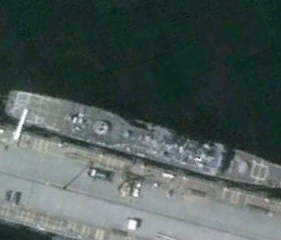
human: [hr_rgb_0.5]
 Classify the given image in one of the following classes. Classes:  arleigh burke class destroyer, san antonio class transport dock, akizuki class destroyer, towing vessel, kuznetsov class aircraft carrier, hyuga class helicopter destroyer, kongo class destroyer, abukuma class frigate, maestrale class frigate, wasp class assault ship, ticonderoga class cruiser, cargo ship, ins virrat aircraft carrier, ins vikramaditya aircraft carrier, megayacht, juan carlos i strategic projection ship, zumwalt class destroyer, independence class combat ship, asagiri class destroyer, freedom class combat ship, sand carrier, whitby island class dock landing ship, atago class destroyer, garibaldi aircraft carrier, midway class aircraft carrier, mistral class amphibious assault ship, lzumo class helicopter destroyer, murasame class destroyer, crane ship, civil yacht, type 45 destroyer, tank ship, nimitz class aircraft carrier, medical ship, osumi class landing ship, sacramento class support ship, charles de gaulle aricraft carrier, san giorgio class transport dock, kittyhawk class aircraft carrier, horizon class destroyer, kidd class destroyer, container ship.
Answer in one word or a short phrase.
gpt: Ticonderoga class cruiser